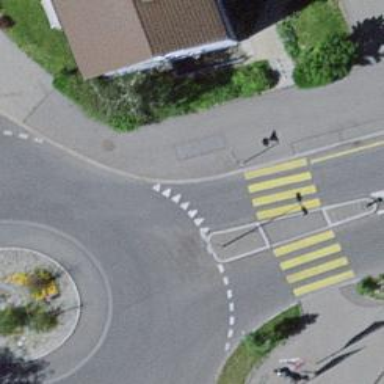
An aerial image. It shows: Secondary road with asphalt surface leading to roundabout junction.